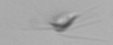
Label: Calciopappus